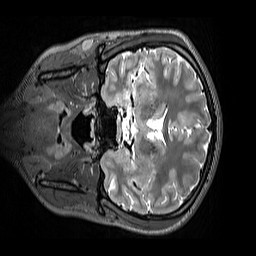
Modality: T2w
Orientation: coronal
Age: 14
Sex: female
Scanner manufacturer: siemens
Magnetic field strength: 3 T
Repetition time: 3.2 s
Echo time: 0.408 s